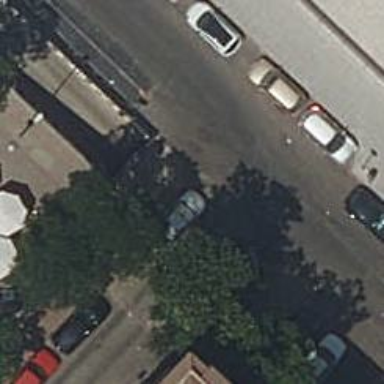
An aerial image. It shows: Parking area.